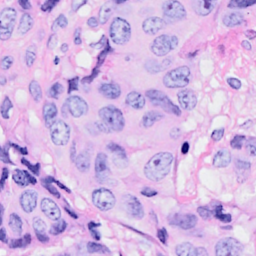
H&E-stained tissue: Breast